Fundus camera: zeiss
Shooting center: fovea
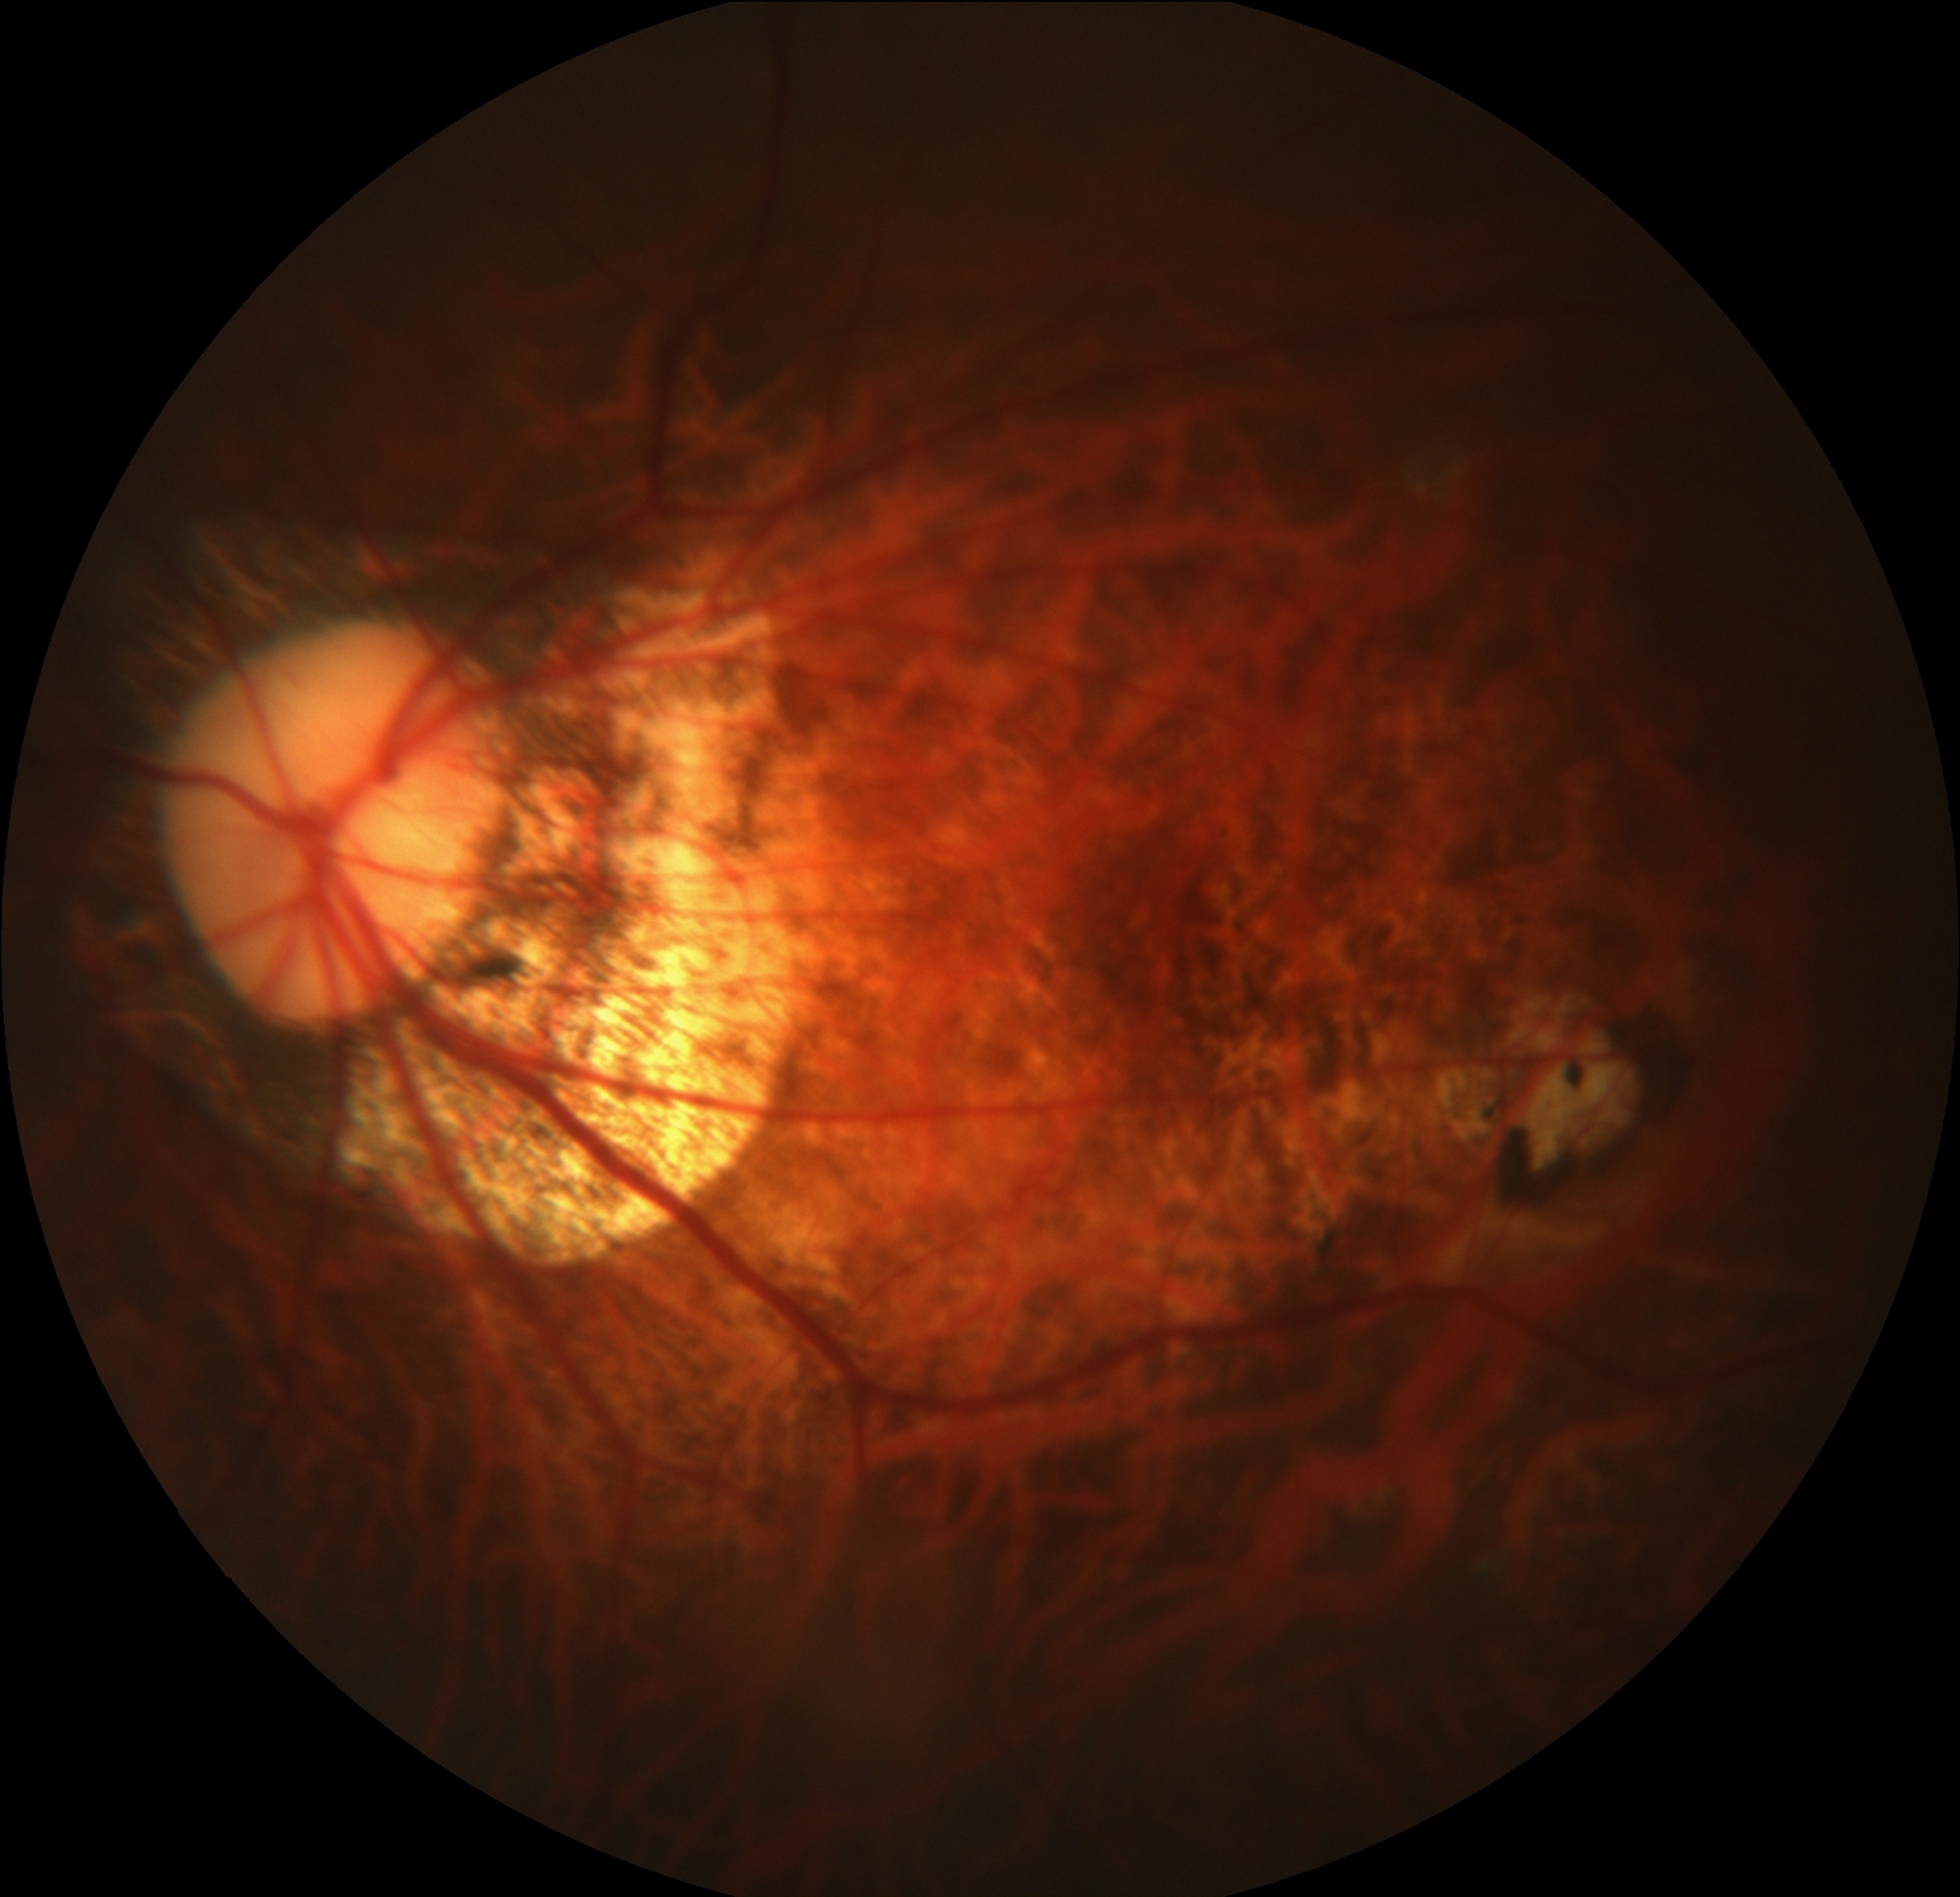
Pathologic myopia: yes
Patchy retinal atrophy: present
Retinal detachment: absent